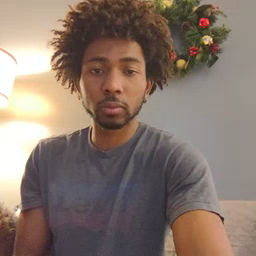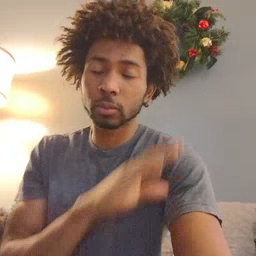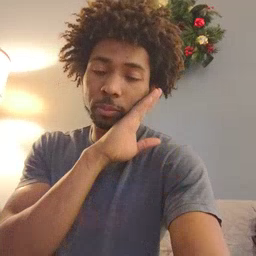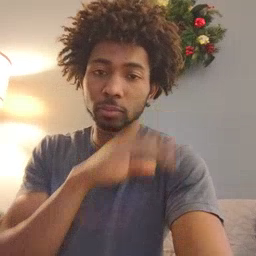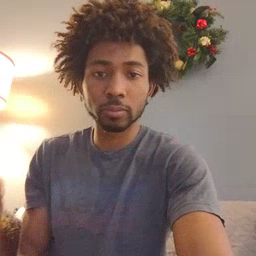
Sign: bed